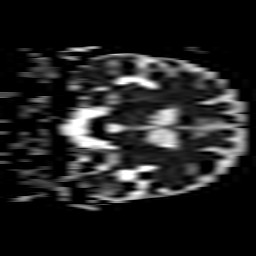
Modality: ADC
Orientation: coronal
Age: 74
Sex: female
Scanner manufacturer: philips
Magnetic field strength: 3 T
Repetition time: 4.653 s
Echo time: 0.07459 s